Question: I am trying to export the user from database, but its showing

But if i am trying to export entire database then its successfully completing.
I want to export only one user.
How to fix the problem with this Oracle character set.
Thanking you!
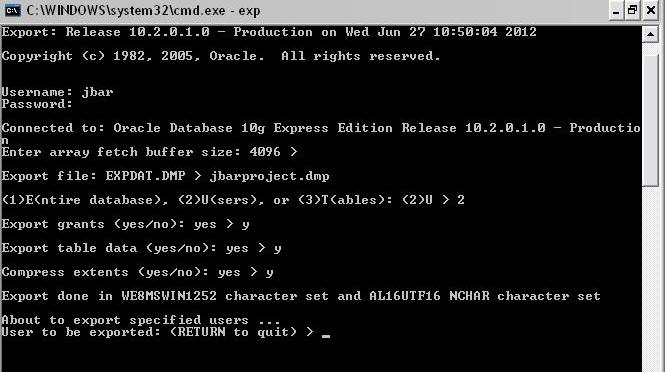
Answer: To export just 1 user you can type the following:
'''
exp system/<system_password>@<database> file=<user>.dmp owner=<user>
'''
The export utility will ask no further questions.